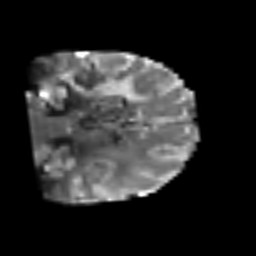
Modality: T2w
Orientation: coronal
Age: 55
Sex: male
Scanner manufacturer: siemens
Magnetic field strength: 3 T
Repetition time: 6.1 s
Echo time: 0.101 s